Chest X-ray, PA view. Patient: 50 years old, sex M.
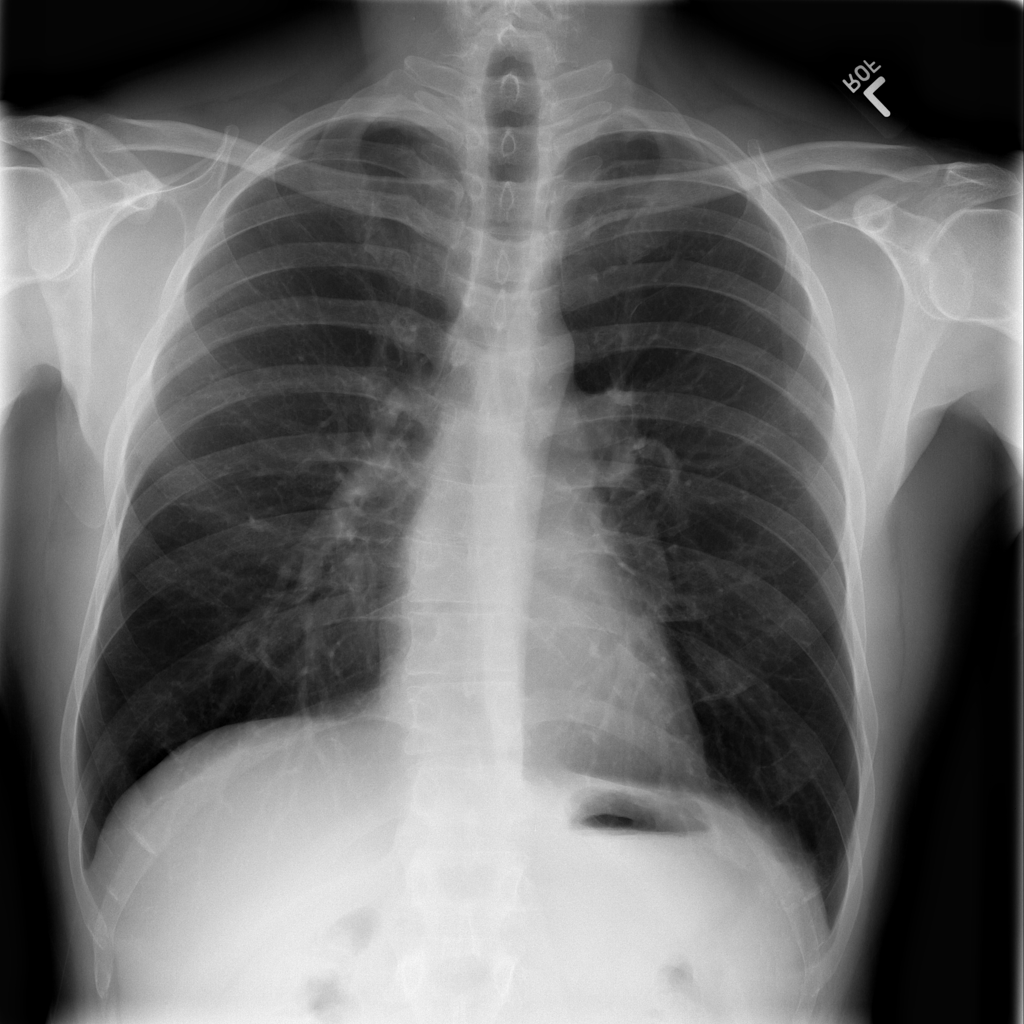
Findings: No Finding